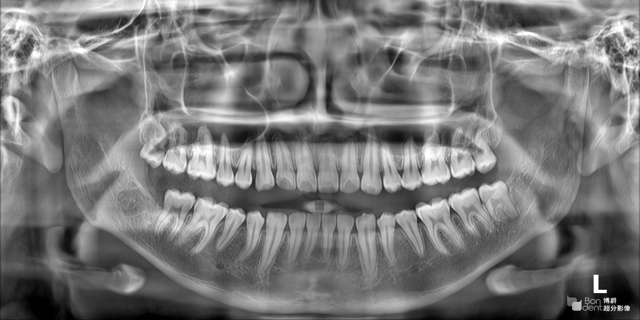
adult